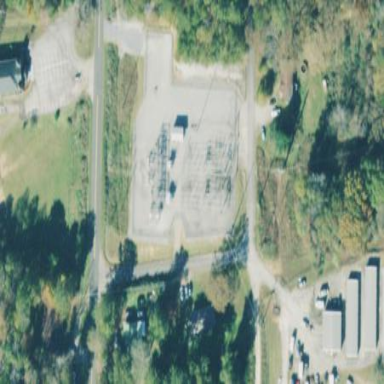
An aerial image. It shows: There is distribution substation enclosed by fence.